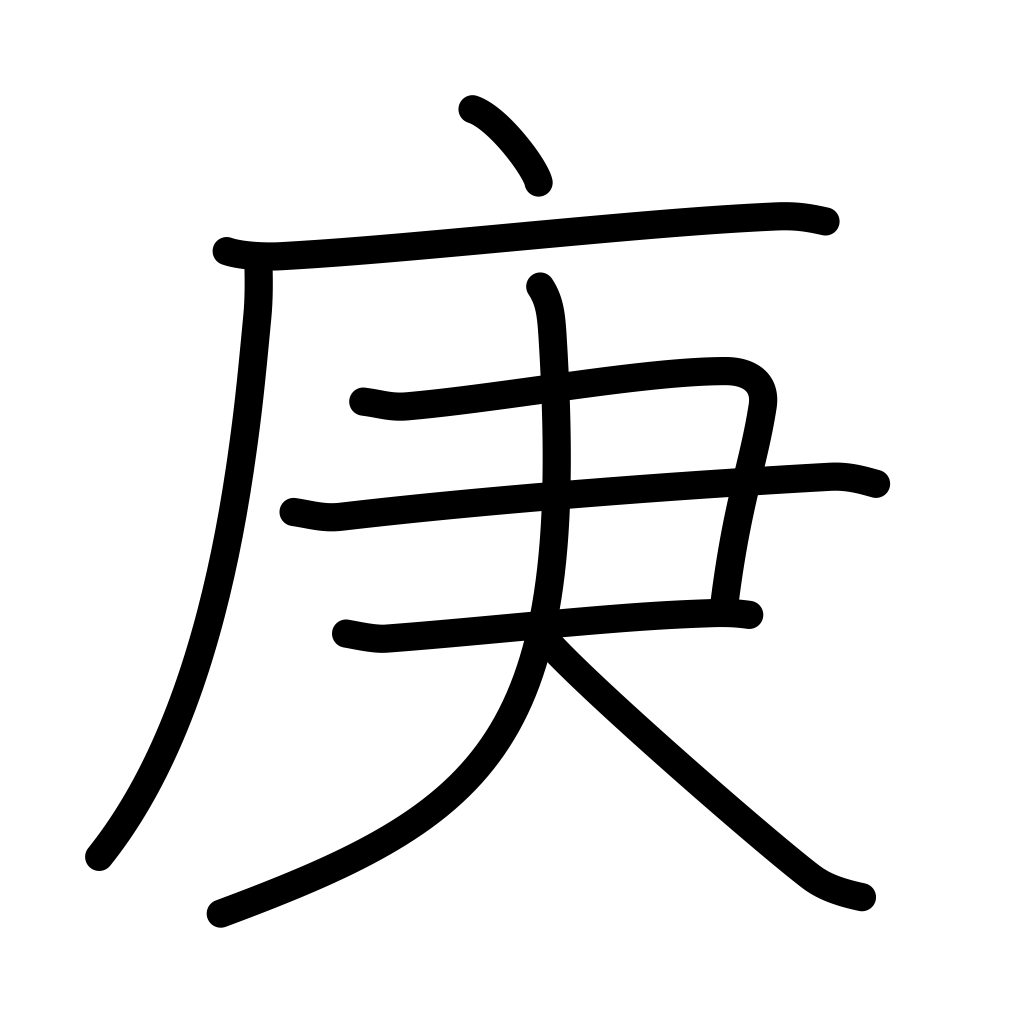
Meaning: 7th, 7th calendar sign